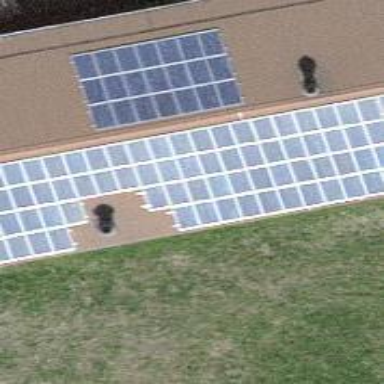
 consisting of solar photovoltaic panels."